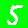
Digit: 5